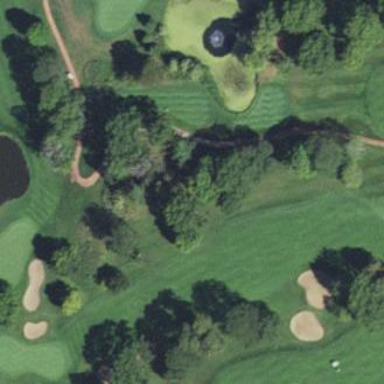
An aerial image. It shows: Well-maintained grassy area designated for golfing. It is mown fairway used for the sport of golf.